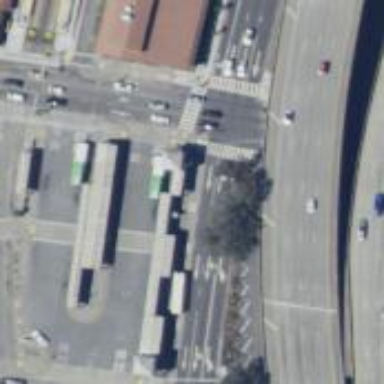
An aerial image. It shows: Busway road.